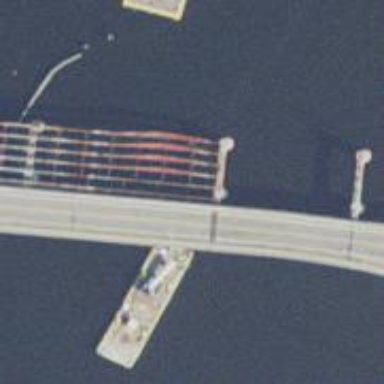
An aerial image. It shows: Pier supporting bridge.